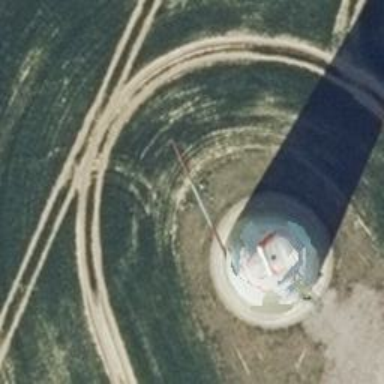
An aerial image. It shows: Wind generator using wind turbines of horizontal axis.